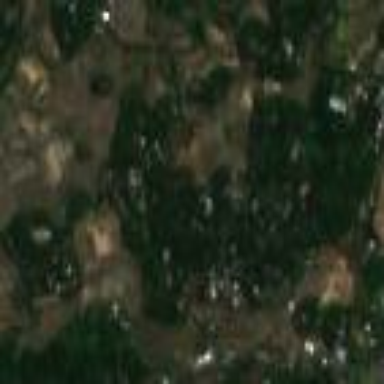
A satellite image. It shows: Small settlement known as hamlet.